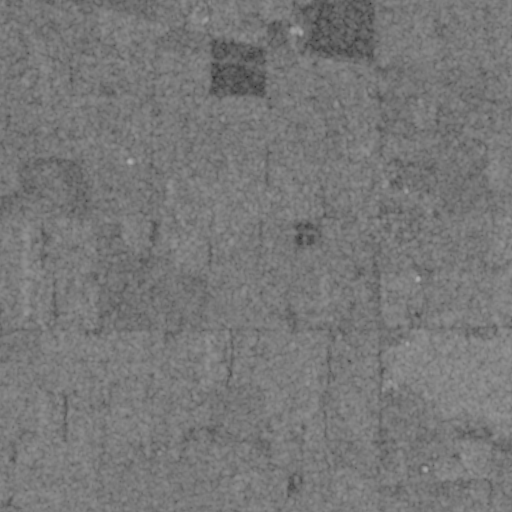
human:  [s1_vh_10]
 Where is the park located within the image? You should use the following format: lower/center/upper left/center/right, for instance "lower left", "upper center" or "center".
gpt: The park is located in the upper right of the image.
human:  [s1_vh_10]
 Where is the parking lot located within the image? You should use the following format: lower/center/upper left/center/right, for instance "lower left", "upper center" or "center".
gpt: There is no parking lot in the image.

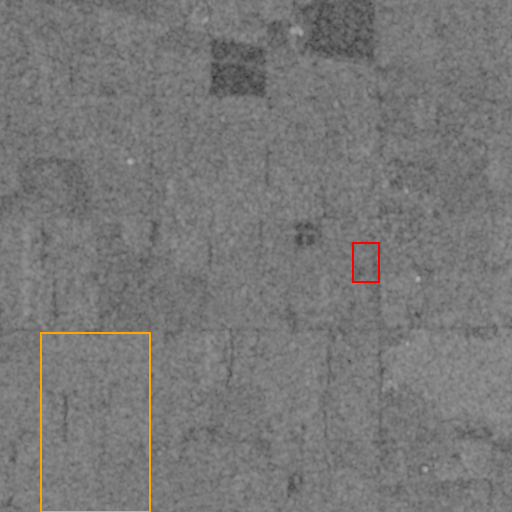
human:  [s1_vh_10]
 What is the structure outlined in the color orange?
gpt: The structure outlined in orange is a crop field.
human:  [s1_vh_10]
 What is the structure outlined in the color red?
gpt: The structure outlined in red is a park.
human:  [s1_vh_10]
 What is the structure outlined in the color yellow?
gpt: There is no yellow outline.